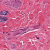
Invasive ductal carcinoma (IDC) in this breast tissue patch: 0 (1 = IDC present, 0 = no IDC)